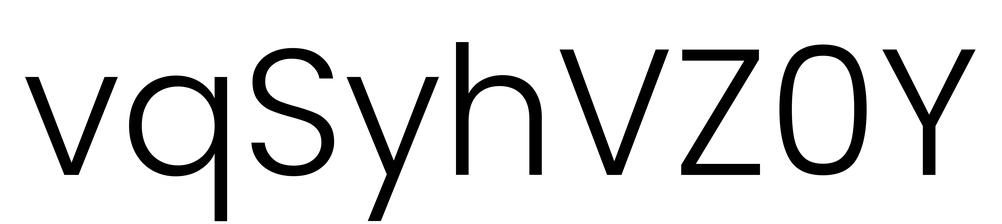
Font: Poppins-Light